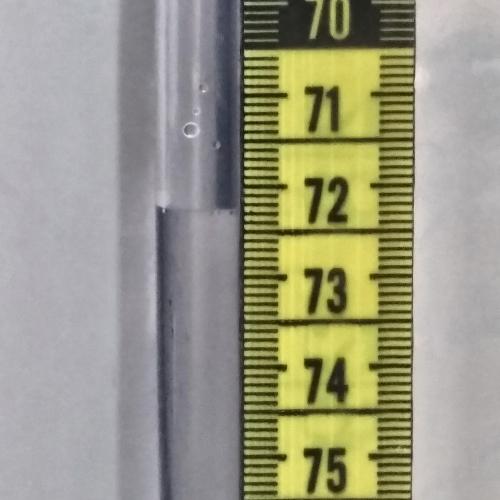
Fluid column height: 72.3 cm